Question: Search bar is woking very well until I add custom tableview cell. It breaks when I search a keyword matching with a array. When I search wrong, it doesn't break.
'''
var filteredArray = [String]()
var searchController = UISearchController()
var result = UITableViewController()
override func viewDidLoad() {
super.viewDidLoad()
searchController = UISearchController(searchResultsController: result)
tableView.tableHeaderView = searchController.searchBar
searchController.searchResultsUpdater = self
result.tableView.delegate = self
result.tableView.dataSource = self
result.tableView.register(UITableView.self, forCellReuseIdentifier: "Cell")
}
//config seachbar
func updateSearchResults(for searchController: UISearchController) {
filteredArray = array.filter( { (array : String) -> Bool in
if array.contains(searchController.searchBar.text!)
{
return true
}
else
{
return false
}
})
result.tableView.reloadData()
}
'''
and this is a tableview cellForRow
'''
override func tableView(_ tableView: UITableView, cellForRowAt indexPath: IndexPath) -> UITableViewCell {
let cell = tableView.dequeueReusableCell(withIdentifier: "Cell", for: indexPath) as! SanPhamTableViewCell
// fill data into cell
if tableView == result.tableView
{
cell.name.text = filteredArray[indexPath.row]
cell.img.image = UIImage(named: ArrayImage[indexPath.row])
cell.price.text = ArrayPrice[indexPath.row]
cell.price.isUserInteractionEnabled = false
cell.desc.text = arrayDesc[indexPath.row]
cell.desc.isUserInteractionEnabled = false
}
else
{
cell.name.text = arrayName[indexPath.row]
cell.img.image = UIImage(named: arrayImage[indexPath.row])
cell.price.text = arrayPrice[indexPath.row]
cell.price.isUserInteractionEnabled = false
cell.desc.text = arrayDesc[indexPath.row]
cell.desc.isUserInteractionEnabled = false }
return cell
}
'''

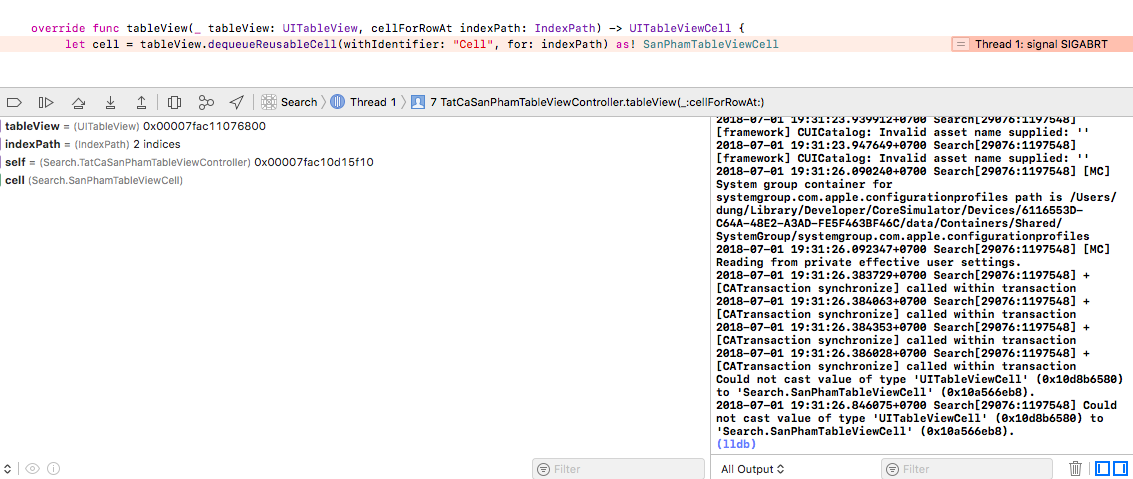
Answer: You need to register the cell like this in 'viewDidLoad', replace:
'''
result.tableView.register(UITableView.self, forCellReuseIdentifier: "Cell")
'''
with:
'''
result.tableView.register(SanPhamTableViewCell.self, forCellReuseIdentifier: "Cell")
'''
//
for xib
'''
result.tableView.register(UINib(nibName: "SanPhamTableViewCell", bundle: nil), forCellReuseIdentifier: Cell)
'''